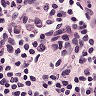
Metastatic tissue present: no